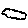
Label: cloud